Question: - will be that script which will respond to the requests, this script can add, get, update, delete data and can manipulate things, but the result data will only
come out as JSON '{"success":0,"error":"userName already exist!"}'- will be that scripts which will send requests to the and get that JSON data and will use how it
want.

- one (not for whole site, it is like one script
for one thing) will work with all devices, but will make separate
for different devices.
- My main question is, should I make only one or
separate for different devices? what will be more easy to handle? pros and cons of both?
one pro of making separate
will be that the load of traffic will be dived
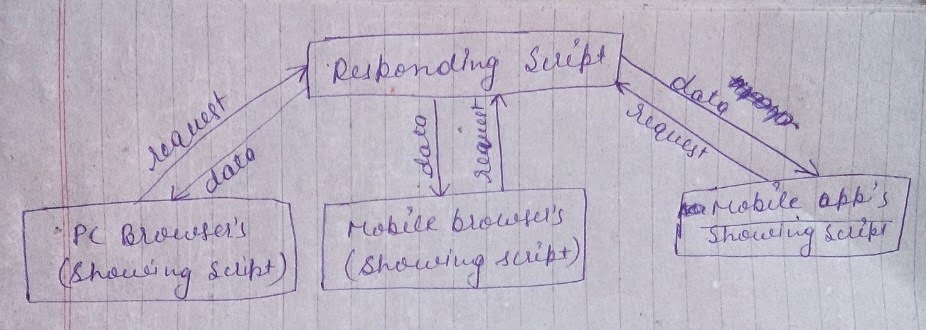
Answer: Try reading into the <URL>. Your 'showing scripts' are a combination of controllers and views. Your 'responding scripts' could be a combination of controllers and models. Try to make a distinction between the 3 of them!
That in mind, your 'showing script' (view) can be device depended, but try to reuse as much code as you can (avoid duplicate code).
Your 'responding script' should always receive input in the same format and should always sent out its response in the same fashion. This way, you could query the script via php, javascript, or whatever. The choice to use JSON as output-format is a good one for this in my opinion.
As for your last bullet; the load will not be divided as long as everything runs on 1 server. It's a server which is under load, not the script